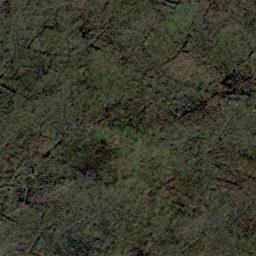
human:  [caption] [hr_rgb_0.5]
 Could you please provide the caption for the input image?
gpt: The forest is on the bare land .

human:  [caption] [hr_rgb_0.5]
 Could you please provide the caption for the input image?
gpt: There are some crisscross paths on this land .

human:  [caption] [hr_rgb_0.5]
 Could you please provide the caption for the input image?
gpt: Many withered trees are in a forest .

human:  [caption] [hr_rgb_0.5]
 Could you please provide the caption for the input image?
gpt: The forest has some sparse green trees randomly arranged and the forest soil is deep yellow .

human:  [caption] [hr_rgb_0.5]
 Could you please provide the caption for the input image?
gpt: A sparse forest with some withered trees .